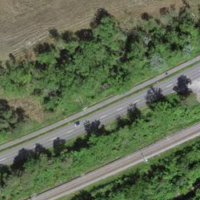
EUNIS habitat code: 21
Species observed at this site:
Podiceps auritus
Accipiter nisus
Grus grus